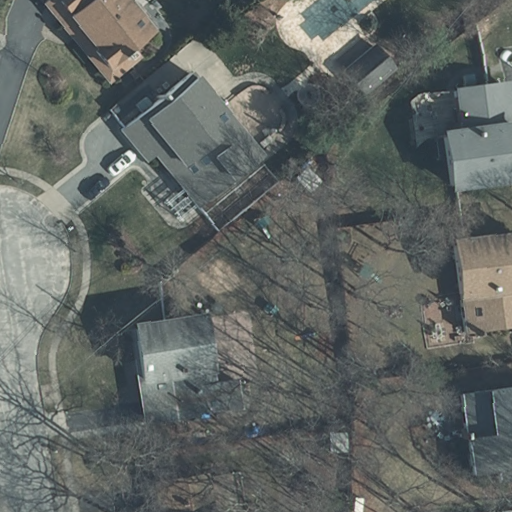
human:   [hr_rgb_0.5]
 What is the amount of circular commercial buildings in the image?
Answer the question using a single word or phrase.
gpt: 0

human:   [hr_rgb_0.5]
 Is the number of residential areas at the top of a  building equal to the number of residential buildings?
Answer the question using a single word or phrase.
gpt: no

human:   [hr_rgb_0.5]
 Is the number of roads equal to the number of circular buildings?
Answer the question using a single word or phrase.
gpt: no

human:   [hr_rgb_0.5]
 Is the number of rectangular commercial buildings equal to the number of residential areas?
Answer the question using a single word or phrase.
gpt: no

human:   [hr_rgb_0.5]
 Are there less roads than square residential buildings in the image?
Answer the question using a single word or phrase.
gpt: no

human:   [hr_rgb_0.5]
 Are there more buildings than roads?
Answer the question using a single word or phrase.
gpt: yes

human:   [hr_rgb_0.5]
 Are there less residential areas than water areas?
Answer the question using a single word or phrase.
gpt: no

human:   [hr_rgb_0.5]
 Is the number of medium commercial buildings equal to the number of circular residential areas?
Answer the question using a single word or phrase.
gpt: yes

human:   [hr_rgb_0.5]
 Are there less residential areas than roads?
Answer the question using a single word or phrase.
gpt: no

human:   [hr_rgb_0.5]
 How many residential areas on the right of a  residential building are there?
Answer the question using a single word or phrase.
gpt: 1

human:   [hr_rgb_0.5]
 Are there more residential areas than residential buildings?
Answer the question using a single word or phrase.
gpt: no

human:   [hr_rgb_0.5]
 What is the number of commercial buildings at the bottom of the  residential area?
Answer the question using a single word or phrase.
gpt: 0

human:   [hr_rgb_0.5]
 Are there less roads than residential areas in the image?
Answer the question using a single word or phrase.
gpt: no

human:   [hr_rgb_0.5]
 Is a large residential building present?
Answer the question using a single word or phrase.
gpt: no

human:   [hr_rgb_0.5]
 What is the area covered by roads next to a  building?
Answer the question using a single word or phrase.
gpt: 0m2

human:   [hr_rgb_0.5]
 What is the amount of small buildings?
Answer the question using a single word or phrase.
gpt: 4

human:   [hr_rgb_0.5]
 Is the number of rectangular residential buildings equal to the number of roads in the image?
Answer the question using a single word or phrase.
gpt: no

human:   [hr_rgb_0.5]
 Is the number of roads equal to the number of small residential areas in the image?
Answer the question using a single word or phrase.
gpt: no

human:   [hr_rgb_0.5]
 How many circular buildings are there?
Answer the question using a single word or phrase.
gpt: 0

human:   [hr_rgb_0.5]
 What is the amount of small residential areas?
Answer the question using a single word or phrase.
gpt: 0

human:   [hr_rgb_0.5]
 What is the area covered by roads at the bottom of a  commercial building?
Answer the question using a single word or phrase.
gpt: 0m2

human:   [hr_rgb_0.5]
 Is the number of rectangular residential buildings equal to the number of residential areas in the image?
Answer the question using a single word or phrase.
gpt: no

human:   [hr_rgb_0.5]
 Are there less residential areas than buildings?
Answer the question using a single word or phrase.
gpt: yes

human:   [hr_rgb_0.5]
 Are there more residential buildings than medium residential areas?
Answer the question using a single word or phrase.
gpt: yes

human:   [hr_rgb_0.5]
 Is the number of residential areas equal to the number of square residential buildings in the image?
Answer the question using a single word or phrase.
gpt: no

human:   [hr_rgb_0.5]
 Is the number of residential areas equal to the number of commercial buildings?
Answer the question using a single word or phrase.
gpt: no

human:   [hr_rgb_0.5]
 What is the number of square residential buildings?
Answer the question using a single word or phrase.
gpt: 0

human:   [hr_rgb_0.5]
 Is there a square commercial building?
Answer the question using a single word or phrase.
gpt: no

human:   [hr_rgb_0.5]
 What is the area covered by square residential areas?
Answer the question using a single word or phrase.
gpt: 0m2

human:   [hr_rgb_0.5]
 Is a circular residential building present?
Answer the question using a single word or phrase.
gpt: no

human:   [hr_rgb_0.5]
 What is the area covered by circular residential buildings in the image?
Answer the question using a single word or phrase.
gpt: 0m2

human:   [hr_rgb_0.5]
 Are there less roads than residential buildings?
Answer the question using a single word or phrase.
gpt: yes

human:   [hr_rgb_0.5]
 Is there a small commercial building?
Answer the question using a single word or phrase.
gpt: no

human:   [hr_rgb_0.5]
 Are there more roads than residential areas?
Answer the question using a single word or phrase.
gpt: no

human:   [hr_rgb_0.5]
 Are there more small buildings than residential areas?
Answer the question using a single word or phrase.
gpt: yes

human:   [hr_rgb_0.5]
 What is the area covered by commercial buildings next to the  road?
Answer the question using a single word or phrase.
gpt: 0m2